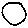
Label: circle